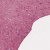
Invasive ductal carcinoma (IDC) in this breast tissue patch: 0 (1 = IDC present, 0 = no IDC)